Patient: sex F, age 71
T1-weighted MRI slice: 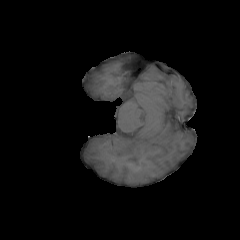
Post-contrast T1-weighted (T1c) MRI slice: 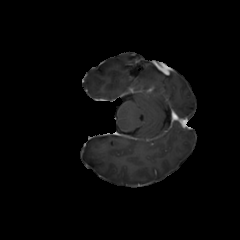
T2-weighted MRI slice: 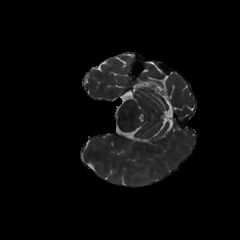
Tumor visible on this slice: no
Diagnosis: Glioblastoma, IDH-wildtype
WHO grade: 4